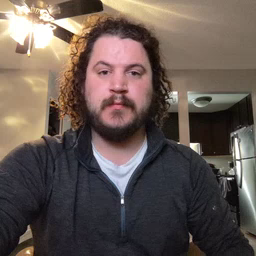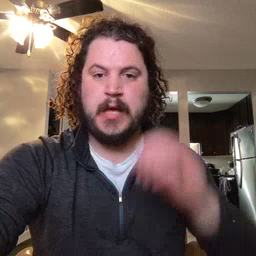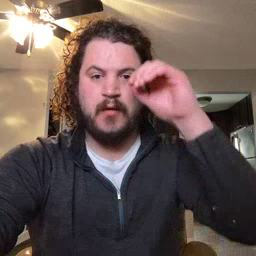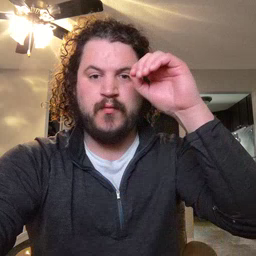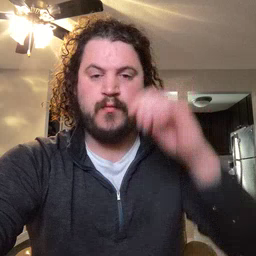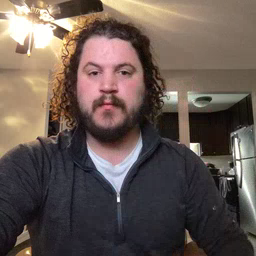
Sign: owl